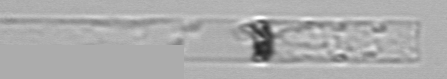
Label: Dactyliosolen_blavyanus